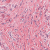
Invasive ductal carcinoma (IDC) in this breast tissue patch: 1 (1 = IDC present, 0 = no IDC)